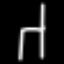
Label: chair